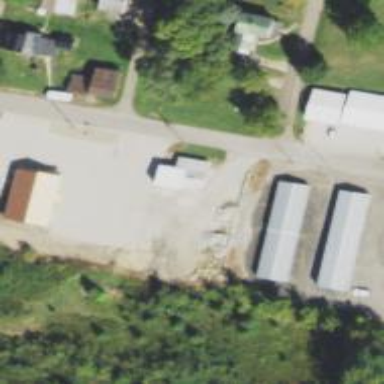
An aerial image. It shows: Storage rental shop.